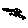
Label: bird